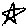
Label: star